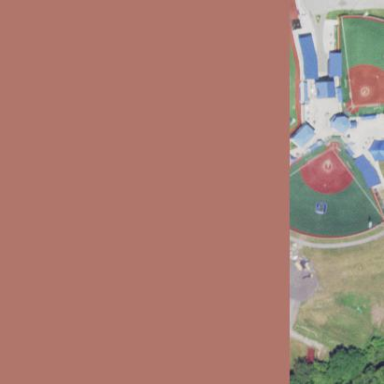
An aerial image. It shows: Sports center dedicated to baseball and softball activities.